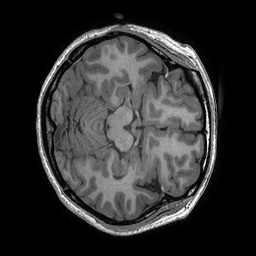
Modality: T1w
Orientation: axial
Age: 24
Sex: female
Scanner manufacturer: ge
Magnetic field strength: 3 T
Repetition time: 0.006652 s
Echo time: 0.002928 s